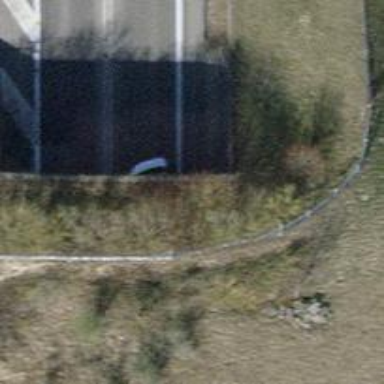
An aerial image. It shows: Tunnel on asphalt trunk highway used for motor vehicles.